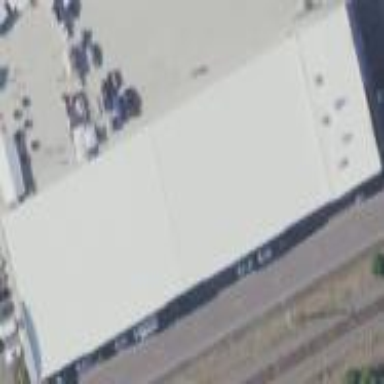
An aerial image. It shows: Hangar building at airport.